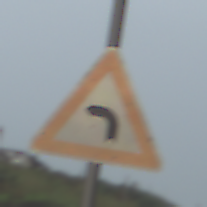
Verkehrszeichen: KurveLinks
Umgebung: Roofed, Beach
Tageszeit: Midday
Wetter: Overcast
Licht: Natural
Jahreszeit: NotSpecified
Kontrast: LowContrast